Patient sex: M
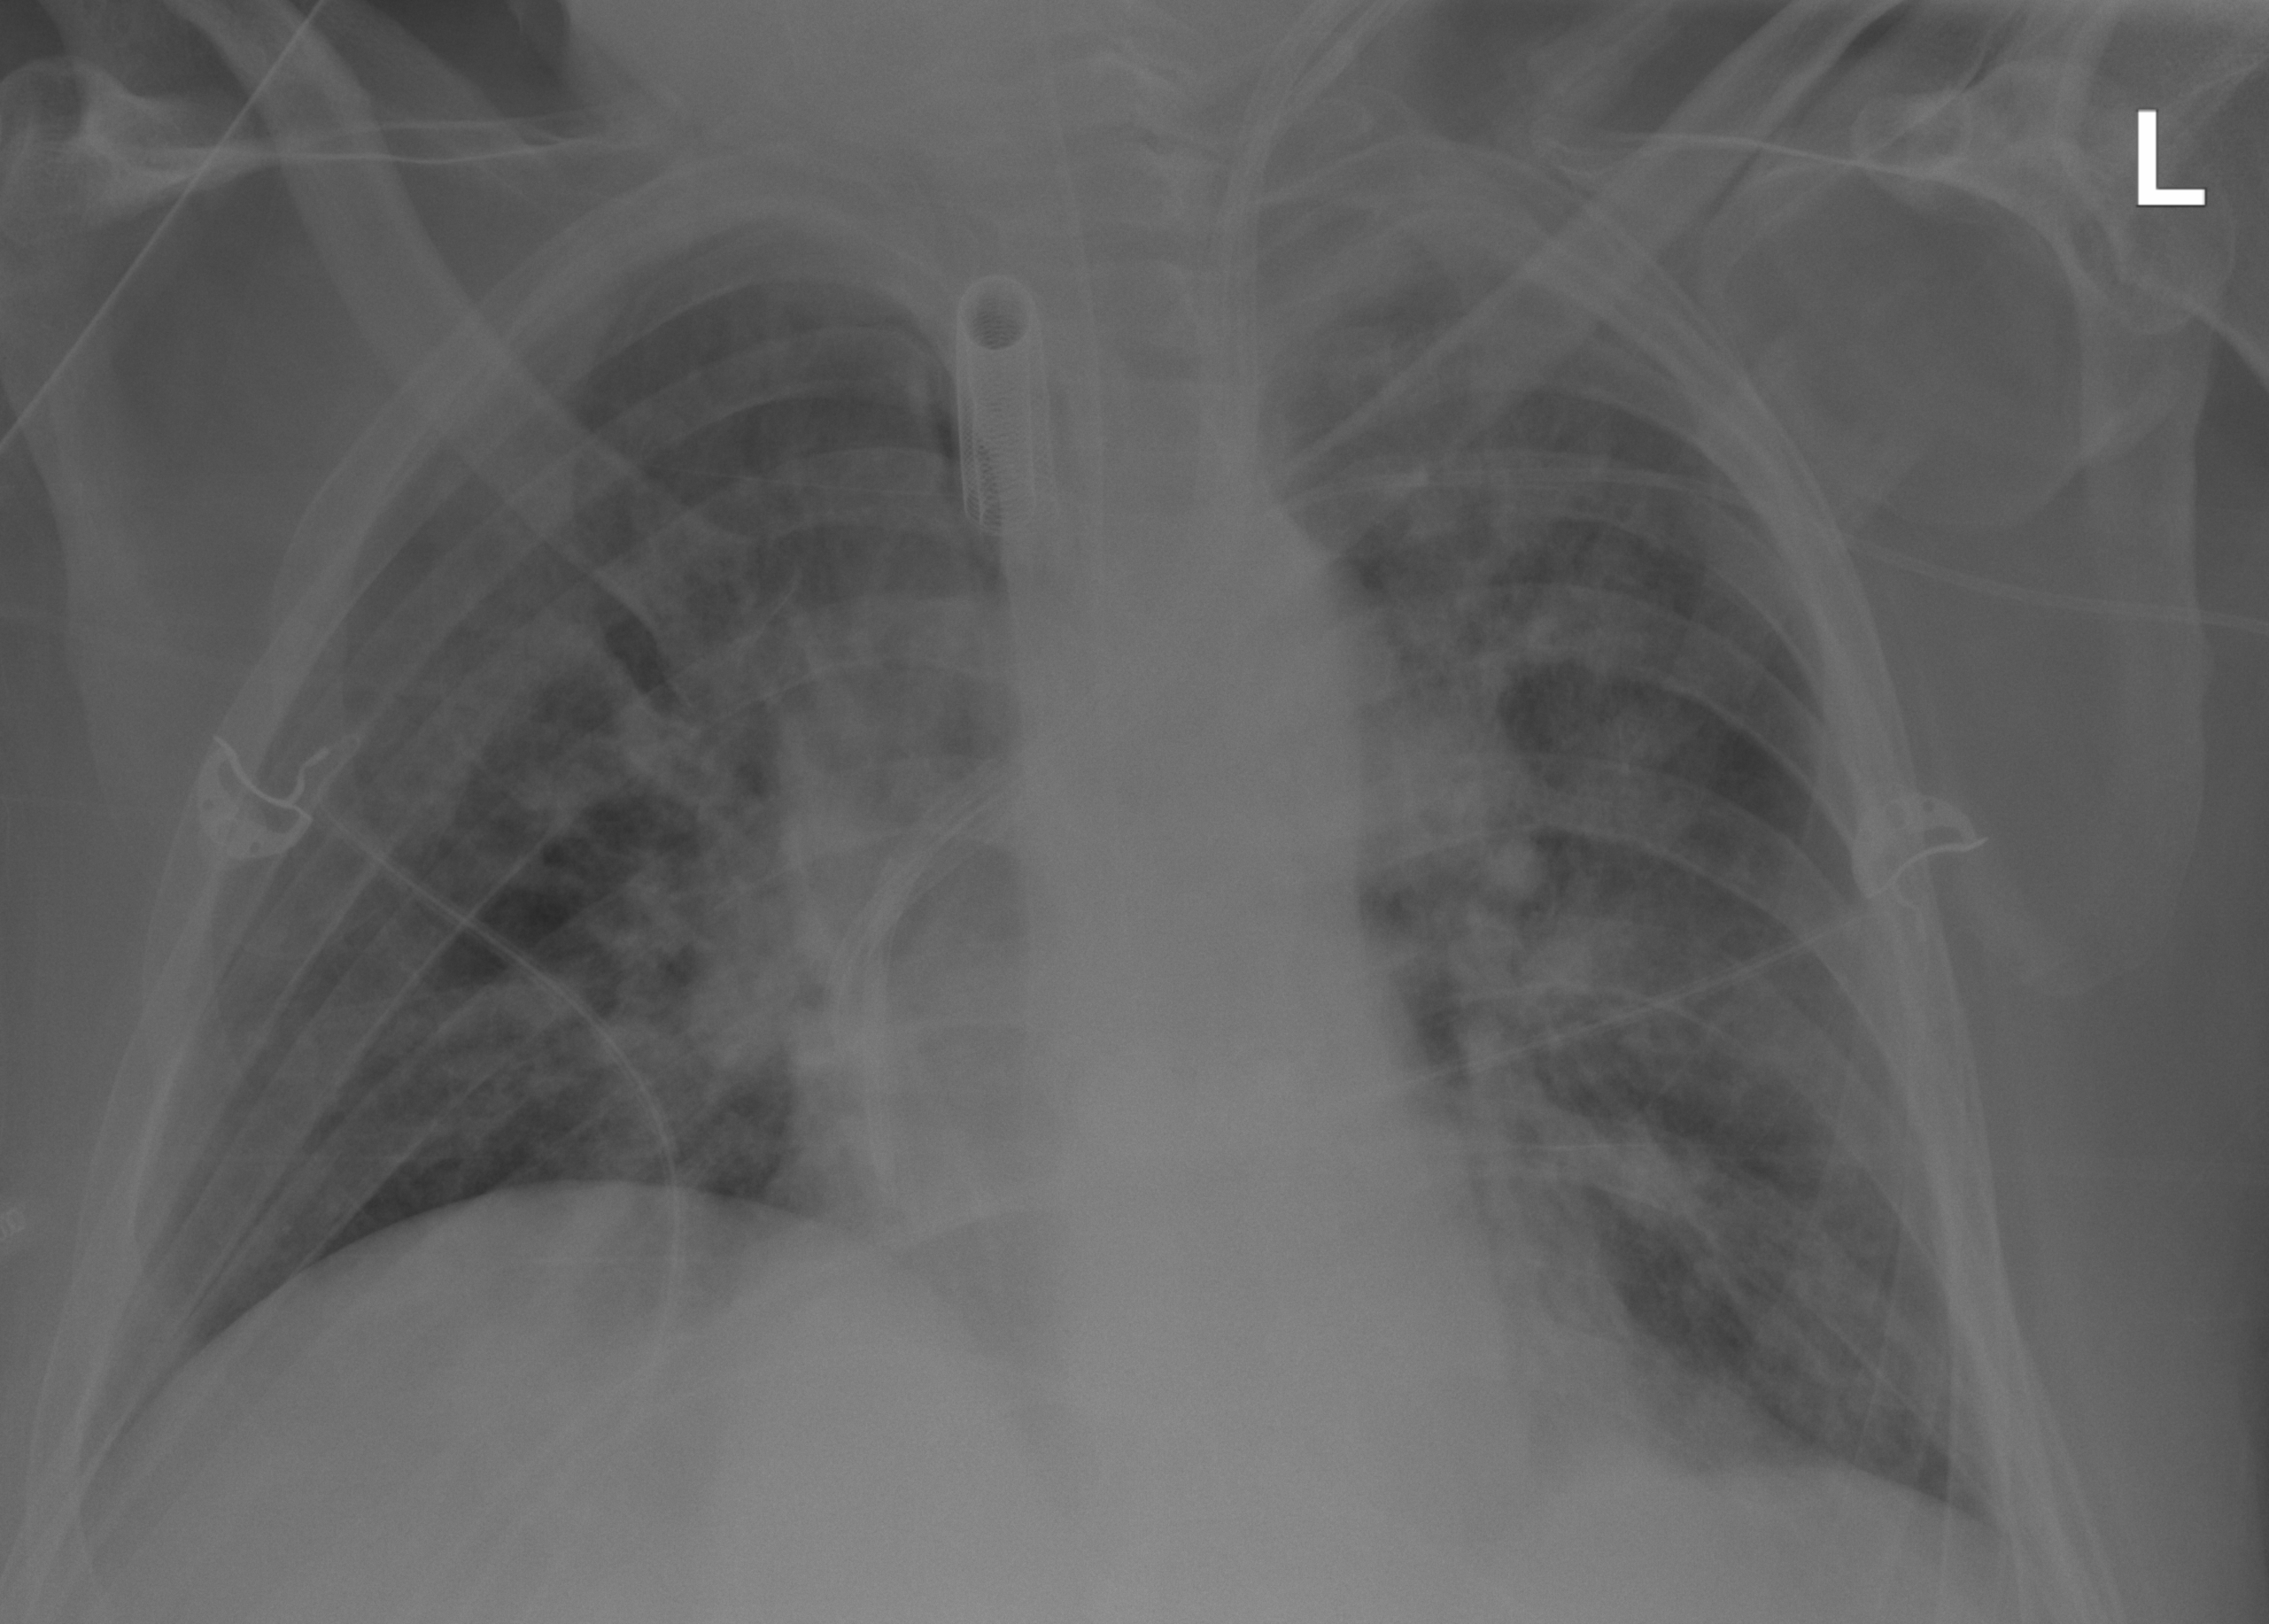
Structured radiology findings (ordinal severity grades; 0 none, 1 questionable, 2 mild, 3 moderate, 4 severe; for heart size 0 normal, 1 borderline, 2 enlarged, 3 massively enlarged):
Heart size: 0
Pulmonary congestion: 2
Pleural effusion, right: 0
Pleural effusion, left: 1
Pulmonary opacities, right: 2
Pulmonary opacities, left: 3
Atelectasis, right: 1
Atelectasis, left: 1